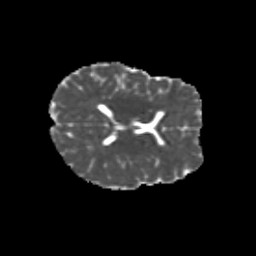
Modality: MD
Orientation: axial
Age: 13
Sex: female
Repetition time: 9.5 s
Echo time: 0.089 s